Field crop: maize
Growth stage: 2
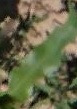
Species: maize